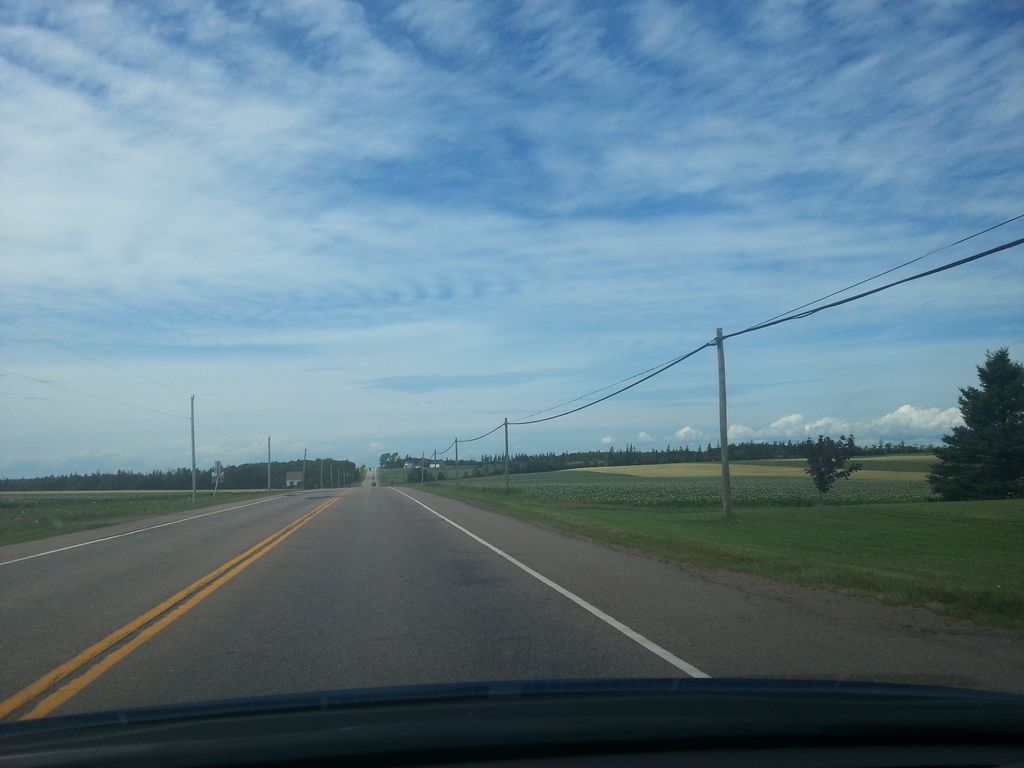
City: charlottetown